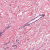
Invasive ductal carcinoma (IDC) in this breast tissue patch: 0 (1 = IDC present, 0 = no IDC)